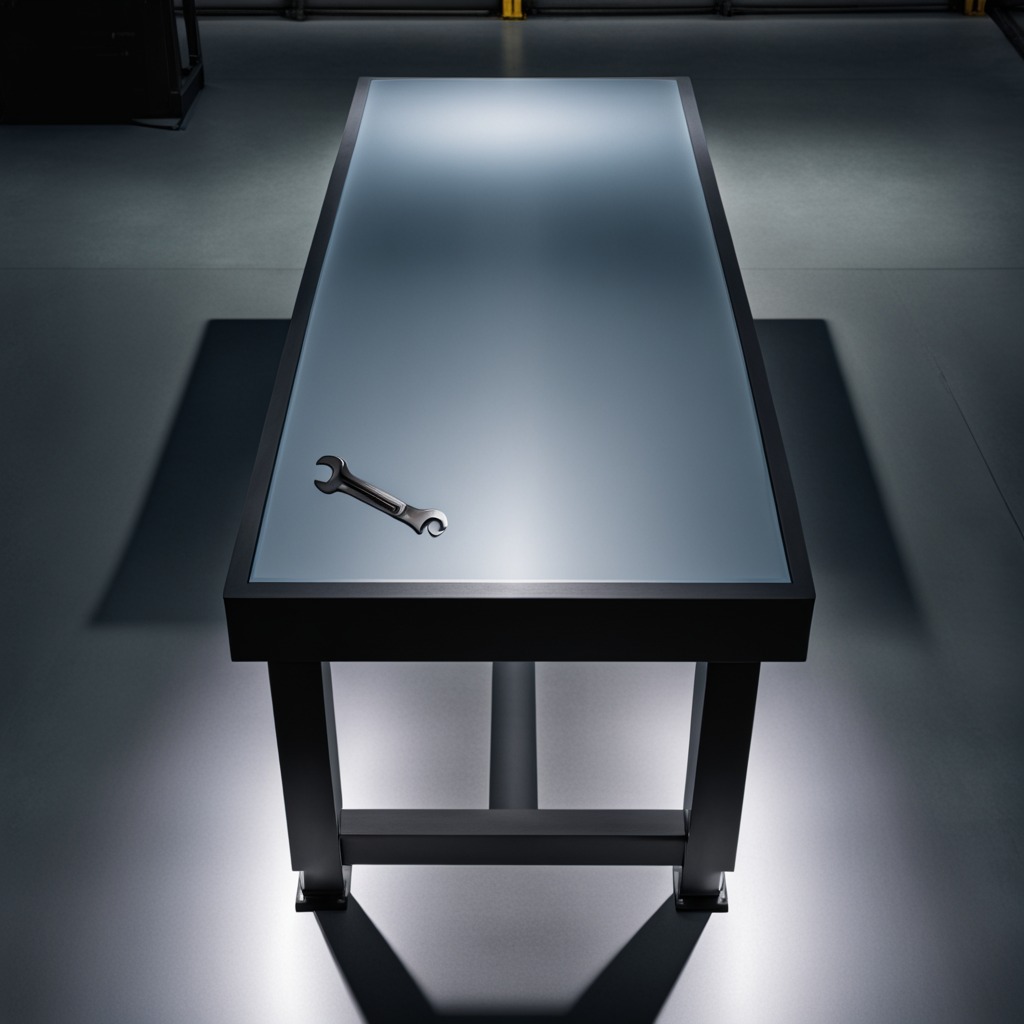
An wrench is lying on a clean empty table in the basement in the evening.